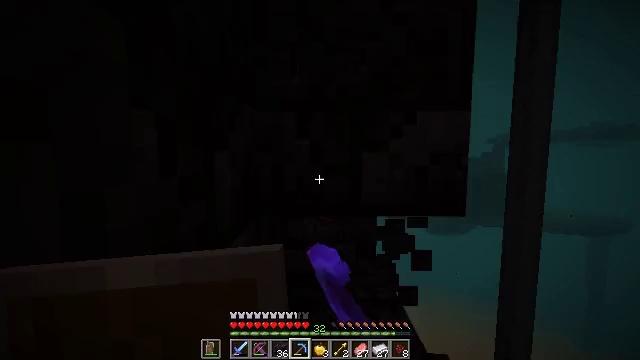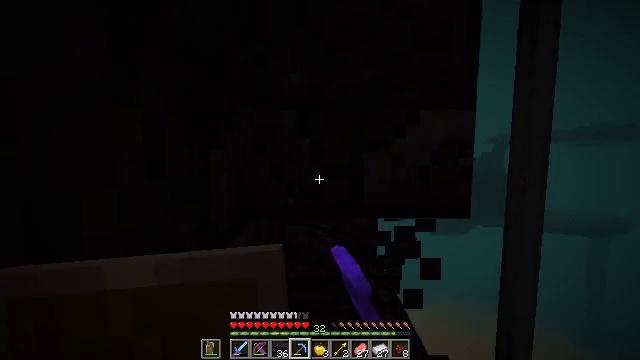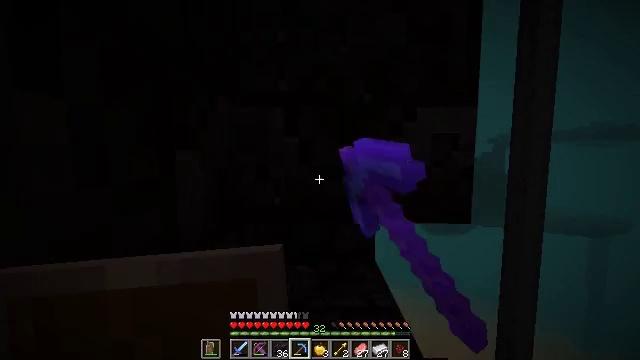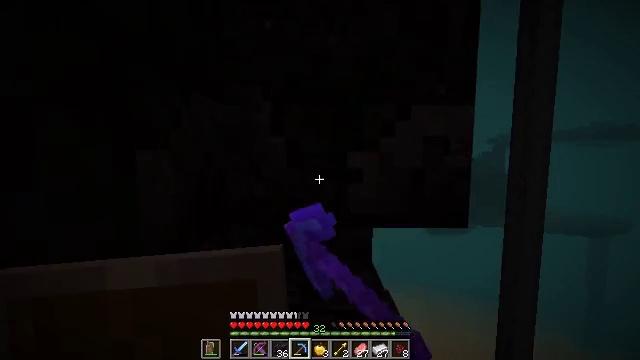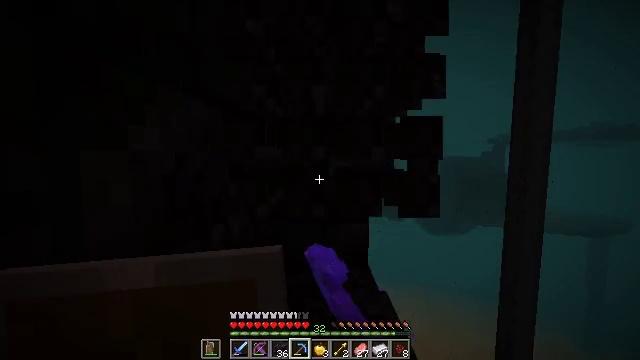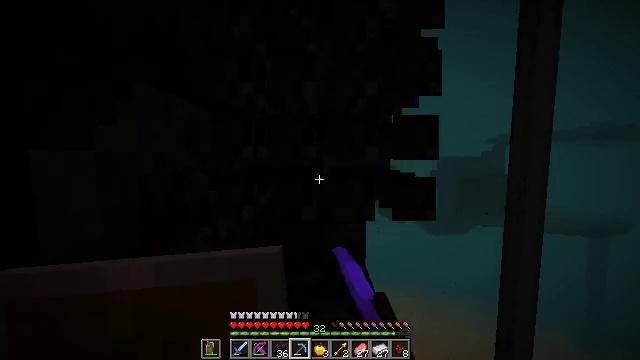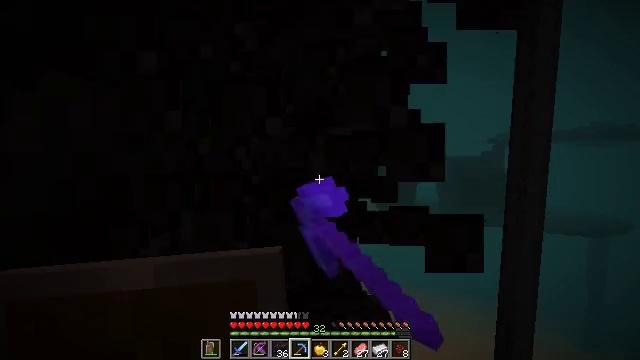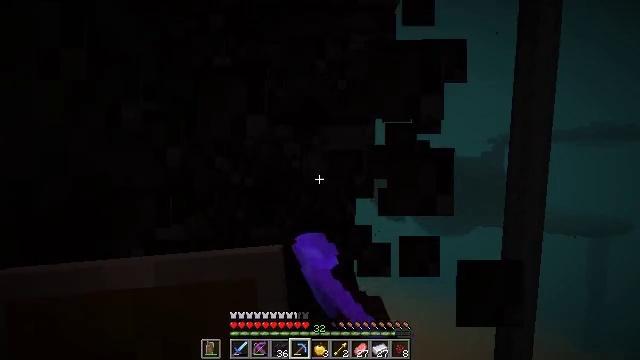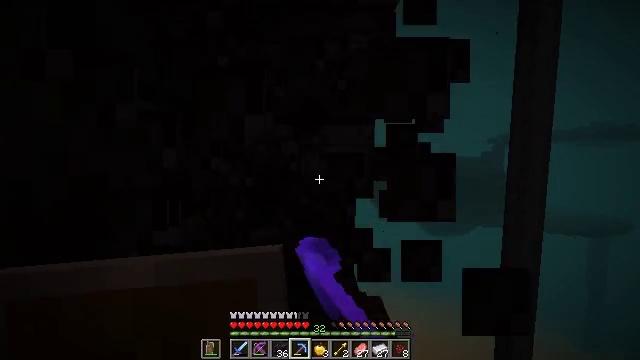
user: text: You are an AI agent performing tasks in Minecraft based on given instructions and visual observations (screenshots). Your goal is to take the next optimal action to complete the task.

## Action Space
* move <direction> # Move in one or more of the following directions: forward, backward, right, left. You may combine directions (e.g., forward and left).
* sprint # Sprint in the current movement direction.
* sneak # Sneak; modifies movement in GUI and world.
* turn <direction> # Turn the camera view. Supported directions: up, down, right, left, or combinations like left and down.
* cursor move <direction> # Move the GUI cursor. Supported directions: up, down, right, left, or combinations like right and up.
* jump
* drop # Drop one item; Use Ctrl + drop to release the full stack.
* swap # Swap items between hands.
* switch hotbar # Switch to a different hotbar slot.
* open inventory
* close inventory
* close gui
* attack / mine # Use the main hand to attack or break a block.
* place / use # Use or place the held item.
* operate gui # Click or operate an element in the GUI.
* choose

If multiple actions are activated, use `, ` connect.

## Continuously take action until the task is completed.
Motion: motion action
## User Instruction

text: Collect cracked polished blackstone bricks.
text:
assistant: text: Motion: move forward and move right, sneak, attack / mine
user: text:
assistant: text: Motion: move forward and move right, sneak, attack / mine
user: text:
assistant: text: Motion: move forward and move right, sneak, attack / mine
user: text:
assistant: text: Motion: move forward and move right, sneak, attack / mine
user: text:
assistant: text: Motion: move forward and move right, sneak, attack / mine
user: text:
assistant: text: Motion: move forward and move right, sneak, attack / mine
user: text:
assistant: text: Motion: sneak, attack / mine
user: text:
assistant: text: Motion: sneak, attack / mine
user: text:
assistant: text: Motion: sneak, attack / mine